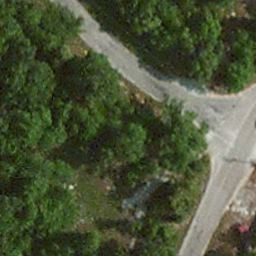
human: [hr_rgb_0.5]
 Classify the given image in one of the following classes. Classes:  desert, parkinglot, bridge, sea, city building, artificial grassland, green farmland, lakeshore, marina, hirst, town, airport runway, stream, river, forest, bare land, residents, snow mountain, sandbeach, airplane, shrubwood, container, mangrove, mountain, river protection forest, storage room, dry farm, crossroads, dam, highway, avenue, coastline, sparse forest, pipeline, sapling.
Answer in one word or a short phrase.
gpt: avenue